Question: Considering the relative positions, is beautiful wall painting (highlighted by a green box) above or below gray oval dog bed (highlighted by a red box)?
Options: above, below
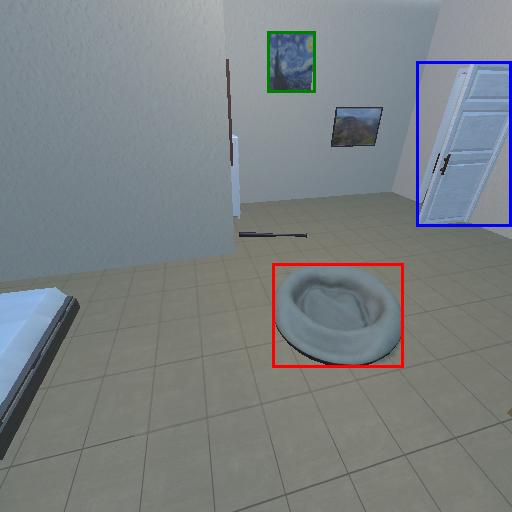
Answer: above